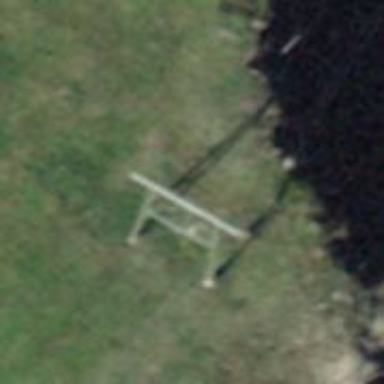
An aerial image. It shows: H-frame power pole used for crossing.